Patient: sex M, age 34
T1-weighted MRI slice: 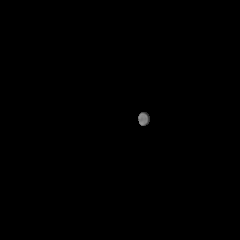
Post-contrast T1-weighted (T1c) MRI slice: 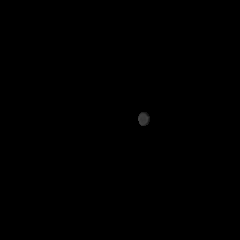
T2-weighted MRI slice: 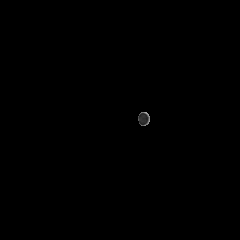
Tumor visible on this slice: no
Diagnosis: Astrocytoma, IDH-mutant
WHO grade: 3